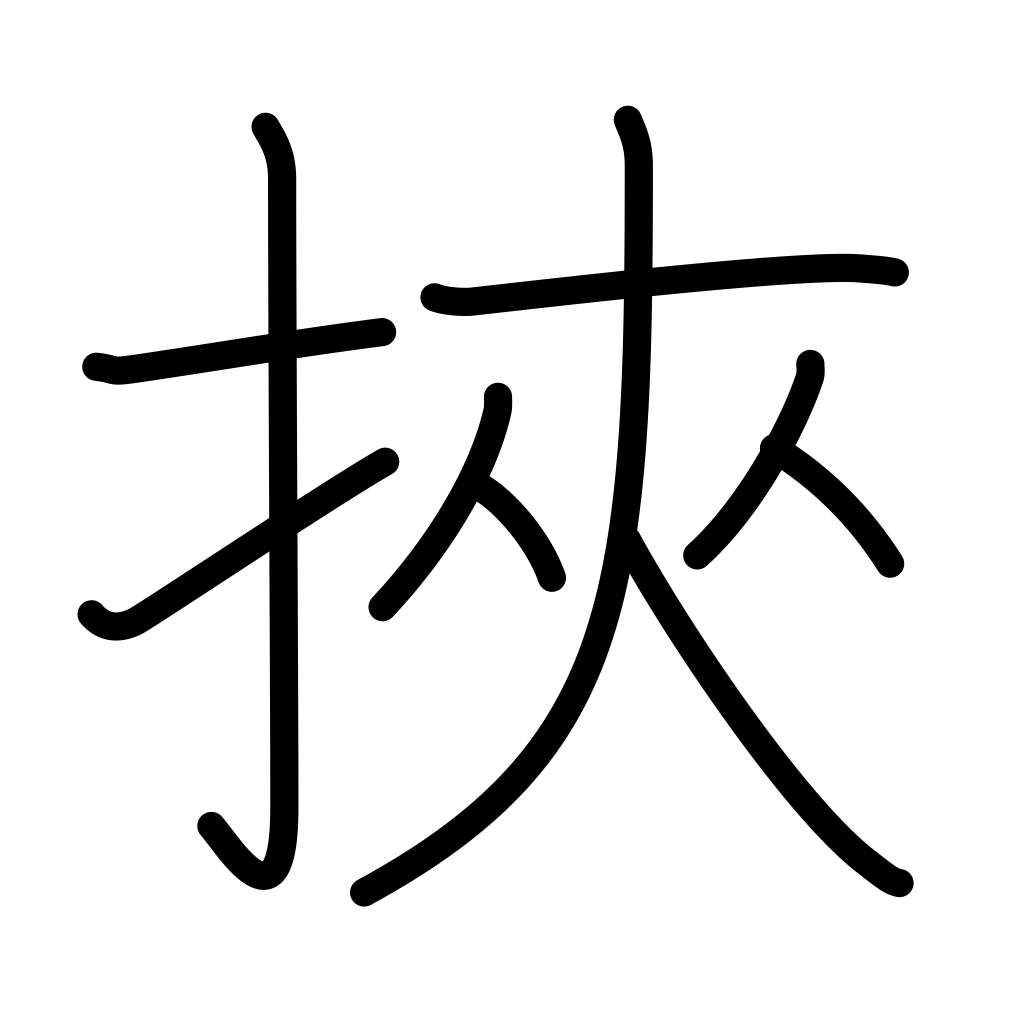
Meaning: put between, insert, jam, get caught, sandwich